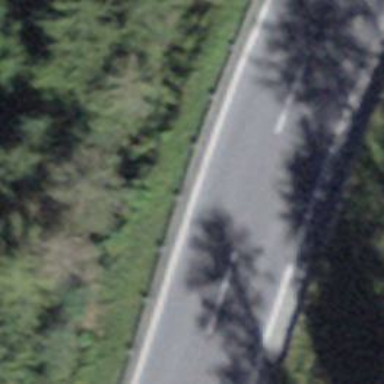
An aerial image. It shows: Asphalt road classified as primary highway.